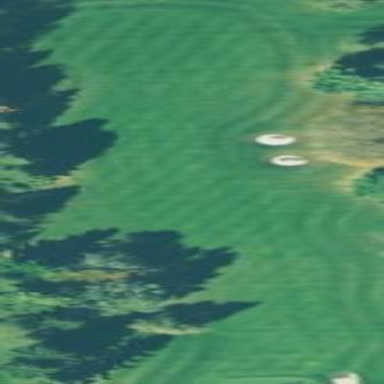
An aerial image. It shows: Grassy area designated as golf fairway.